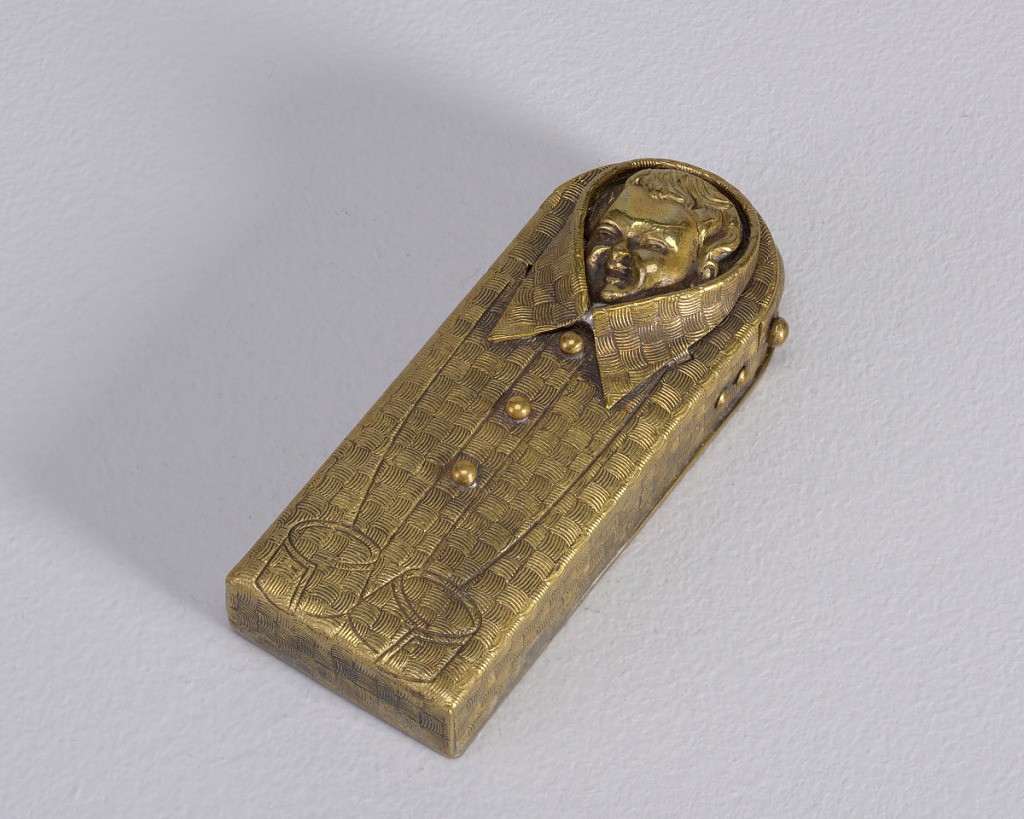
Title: Folded Shirt with Child's Head for "New York Clothing House, Baltimore."
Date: late 19th century
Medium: Brass
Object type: Matchsafe
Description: In the shape of a folded man's shirt, with incised checkerboard-patterned weave, cuffs and bib, 3 raised buttons on front, smiling child's head peering out from opening at collar. Reverse inscribed "New York Clothing House, 102 & 104 Baltimore St., Baltimore." Upper curved section swings open to reveal match compartment. Textured surface on bottom possibly intended as striker.